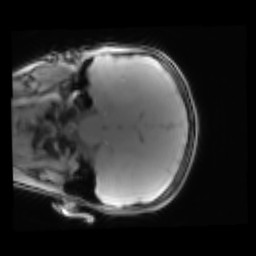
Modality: PDw
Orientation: coronal
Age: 8
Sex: female
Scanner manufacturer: siemens
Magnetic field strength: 3 T
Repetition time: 0.25 s
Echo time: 0.00103 s